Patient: sex F, age 56
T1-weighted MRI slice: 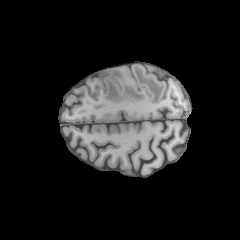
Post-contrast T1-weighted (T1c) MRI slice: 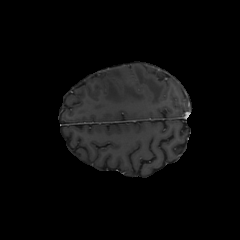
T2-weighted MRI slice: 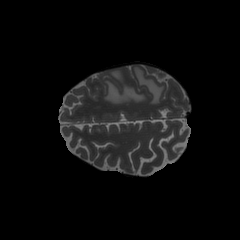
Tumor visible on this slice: yes
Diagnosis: Glioblastoma, IDH-wildtype
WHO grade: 4